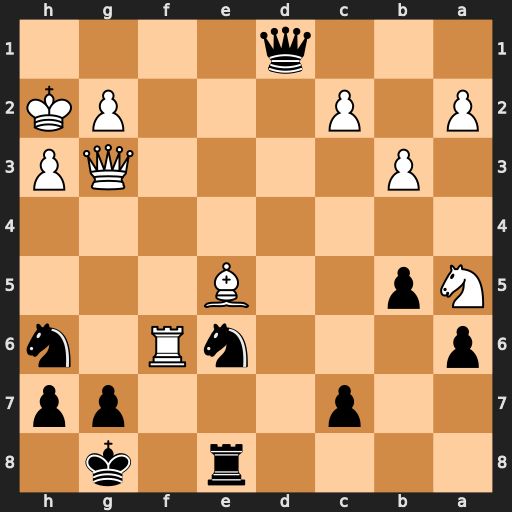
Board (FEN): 4r1k1/2p3pp/p3nR1n/Np2B3/8/1P4QP/P1P3PK/3q4
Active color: b
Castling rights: -
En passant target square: -
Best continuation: Ng4+ Qxg4 Qxg4 hxg4 gxf6